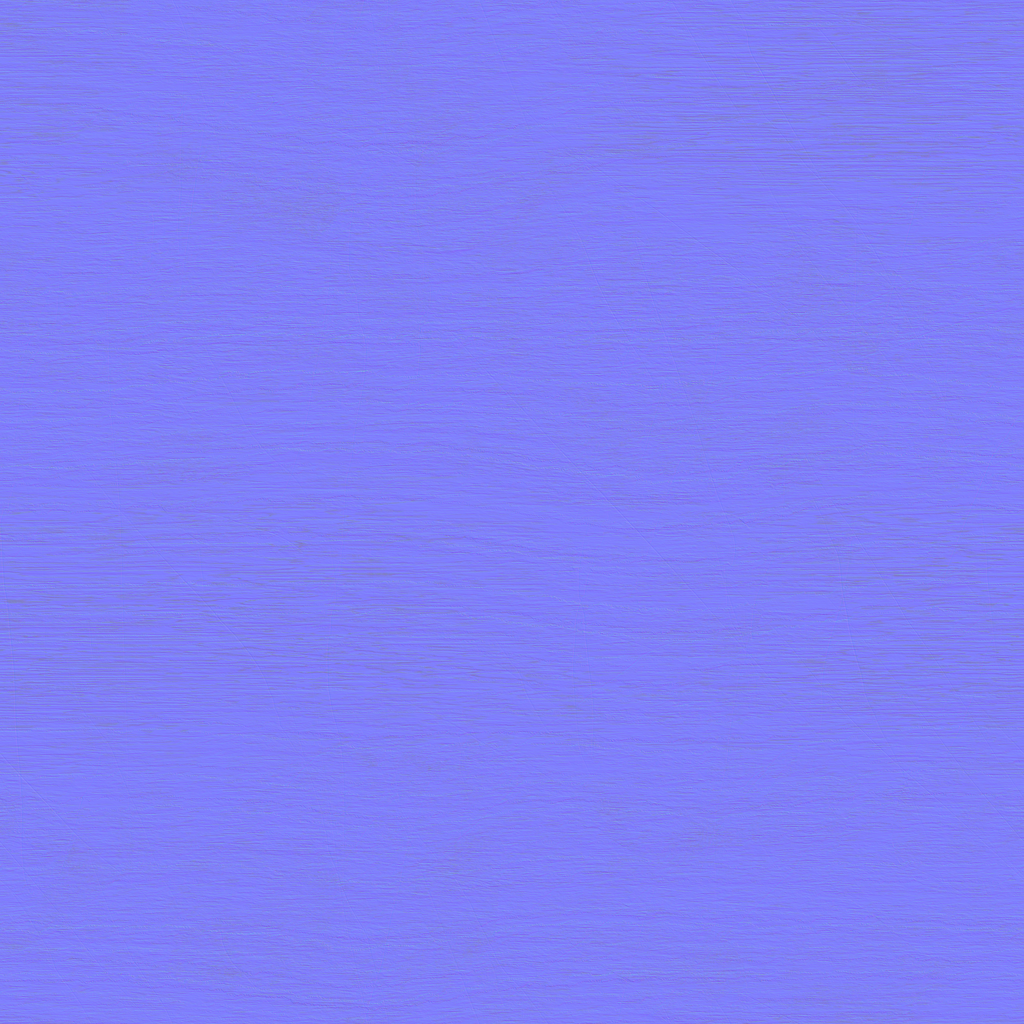
Texture map type: NormalGL